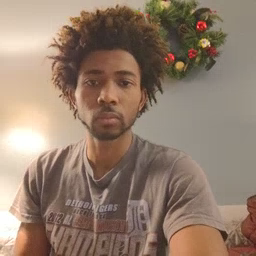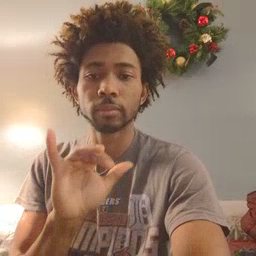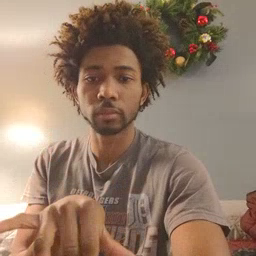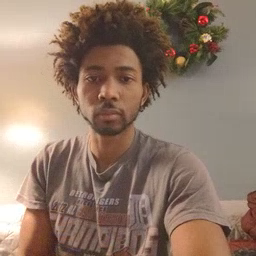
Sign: that